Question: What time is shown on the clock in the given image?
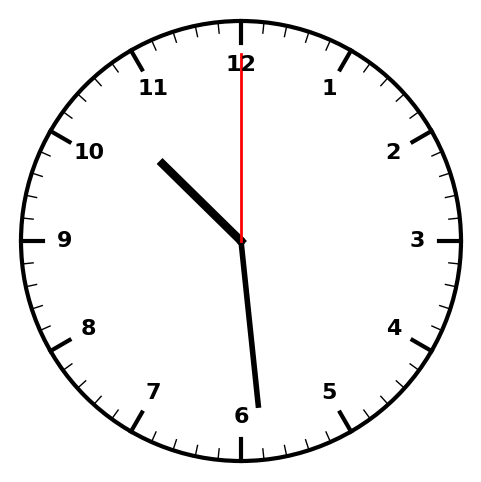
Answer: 10:29:00